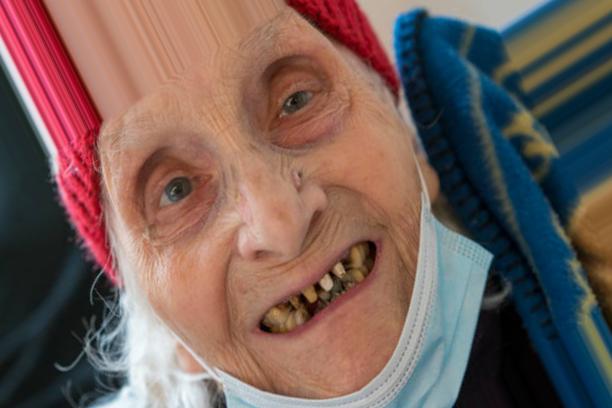
Condition: Tooth Discoloration